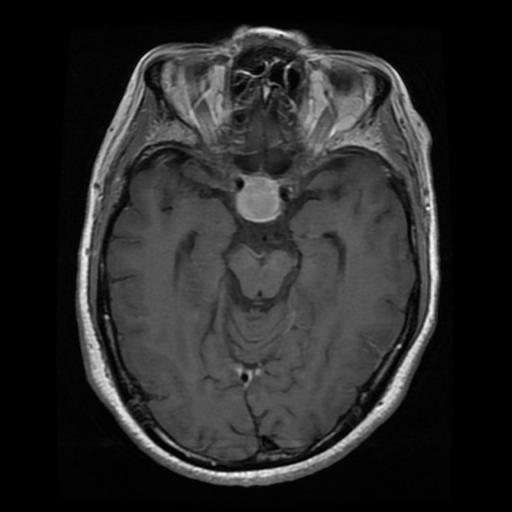
Label: pituitary